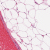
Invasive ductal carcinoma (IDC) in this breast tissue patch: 0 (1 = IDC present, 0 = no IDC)